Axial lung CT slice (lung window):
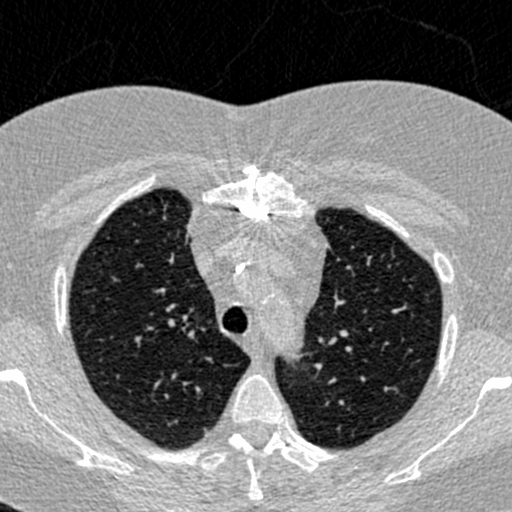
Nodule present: no